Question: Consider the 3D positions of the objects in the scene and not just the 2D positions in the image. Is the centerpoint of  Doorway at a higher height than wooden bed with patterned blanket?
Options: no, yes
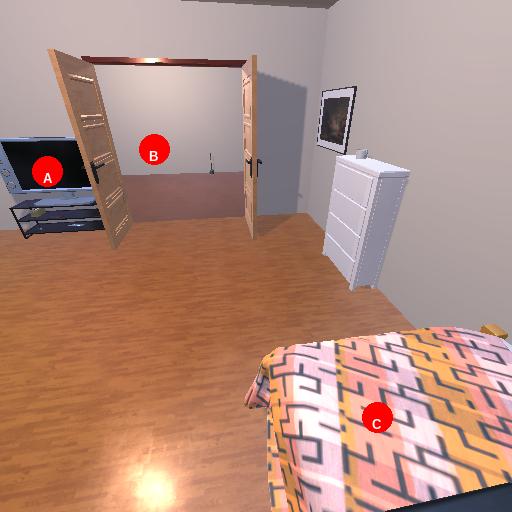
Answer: no